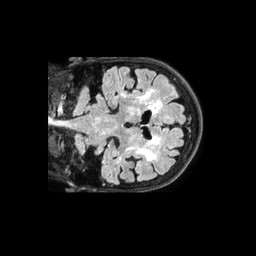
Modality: FLAIR
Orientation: coronal
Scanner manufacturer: philips
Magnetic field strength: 3 T
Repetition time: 4.8 s
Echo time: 0.34 s